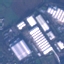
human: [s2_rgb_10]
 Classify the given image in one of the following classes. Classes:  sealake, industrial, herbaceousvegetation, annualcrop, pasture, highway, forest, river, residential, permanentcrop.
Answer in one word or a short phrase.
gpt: Industrial